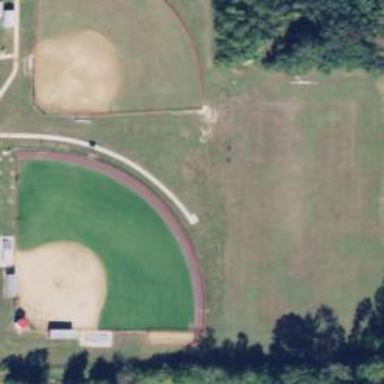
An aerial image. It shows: Softball pitch for leisure land activities.